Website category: sports
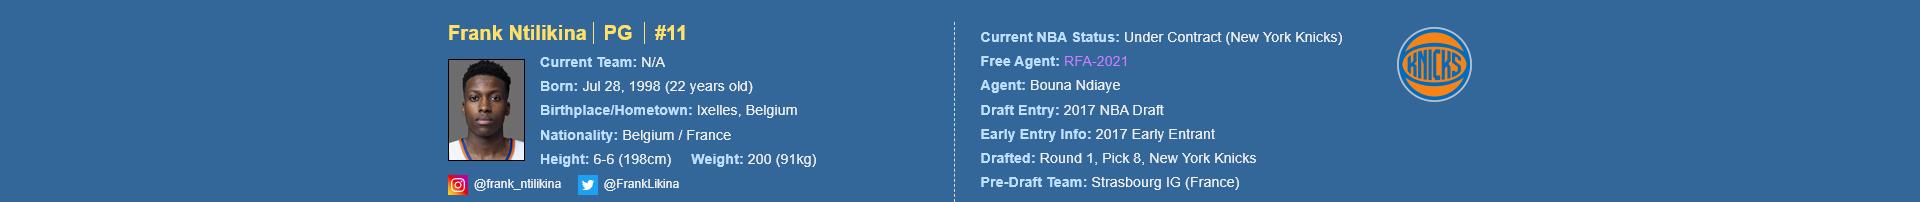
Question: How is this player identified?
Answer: Frank Ntilikina

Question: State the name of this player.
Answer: Frank Ntilikina

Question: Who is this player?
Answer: Frank Ntilikina

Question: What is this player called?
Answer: Frank Ntilikina

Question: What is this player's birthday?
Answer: Jul 28, 1998

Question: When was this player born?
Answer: Jul 28, 1998

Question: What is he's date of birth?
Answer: Jul 28, 1998

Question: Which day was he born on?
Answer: Jul 28, 1998

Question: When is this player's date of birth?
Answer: Jul 28, 1998

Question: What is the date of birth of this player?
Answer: Jul 28, 1998

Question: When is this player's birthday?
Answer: Jul 28, 1998

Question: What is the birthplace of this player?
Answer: Ixelles, Belgium

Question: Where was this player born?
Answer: Ixelles, Belgium

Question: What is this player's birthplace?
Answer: Ixelles, Belgium

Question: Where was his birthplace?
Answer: Ixelles, Belgium

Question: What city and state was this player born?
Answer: Ixelles, Belgium

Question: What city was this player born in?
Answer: Ixelles, Belgium

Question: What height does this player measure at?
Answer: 6-6 (198cm)

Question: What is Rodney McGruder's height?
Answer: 6-6 (198cm)

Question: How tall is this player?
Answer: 6-6 (198cm)

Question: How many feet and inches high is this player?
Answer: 6-6 (198cm)

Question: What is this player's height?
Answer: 6-6 (198cm)

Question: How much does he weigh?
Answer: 200 (91kg)

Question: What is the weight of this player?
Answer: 200 (91kg)

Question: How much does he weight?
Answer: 200 (91kg)

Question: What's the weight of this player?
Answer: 200 (91kg)

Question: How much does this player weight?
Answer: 200 (91kg)

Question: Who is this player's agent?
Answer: Bouna Ndiaye

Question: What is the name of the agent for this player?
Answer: Bouna Ndiaye

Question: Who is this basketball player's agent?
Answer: Bouna Ndiaye

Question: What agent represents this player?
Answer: Bouna Ndiaye